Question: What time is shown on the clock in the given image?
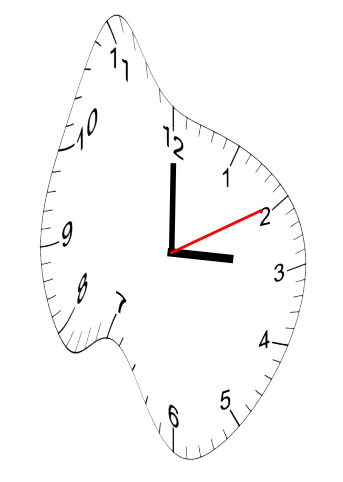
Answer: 03:00:10